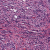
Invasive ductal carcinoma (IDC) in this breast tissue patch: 1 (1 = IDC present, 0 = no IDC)